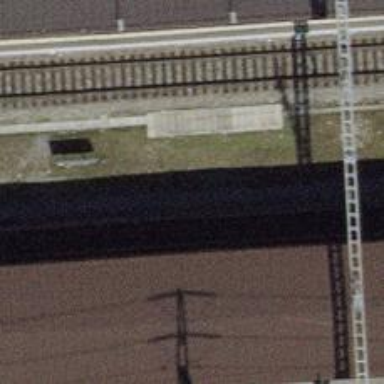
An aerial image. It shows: Single-track electrified railway with contact line.